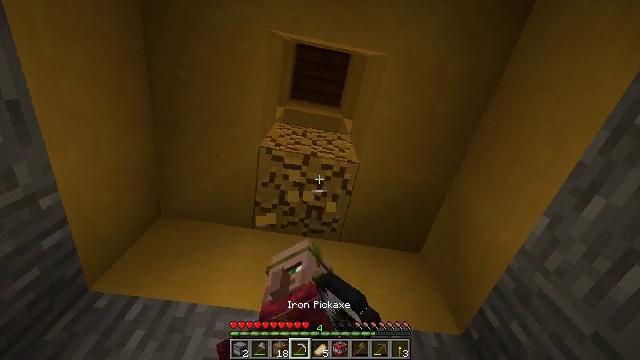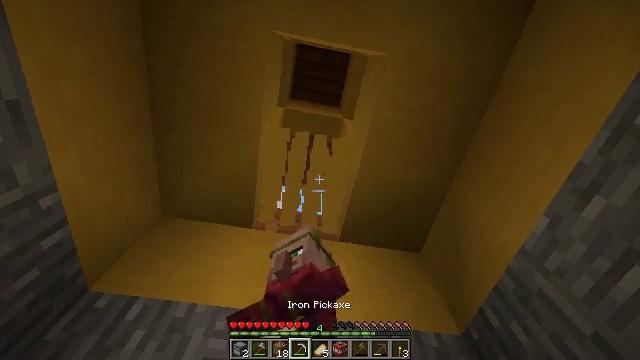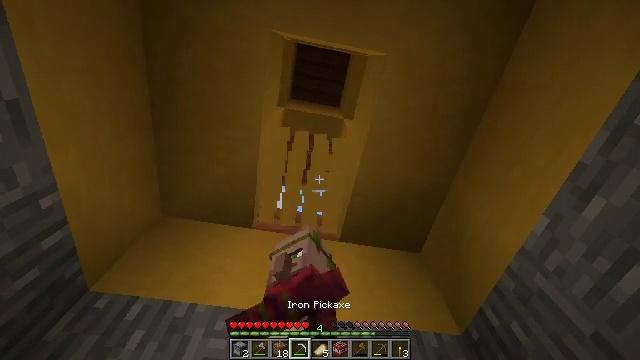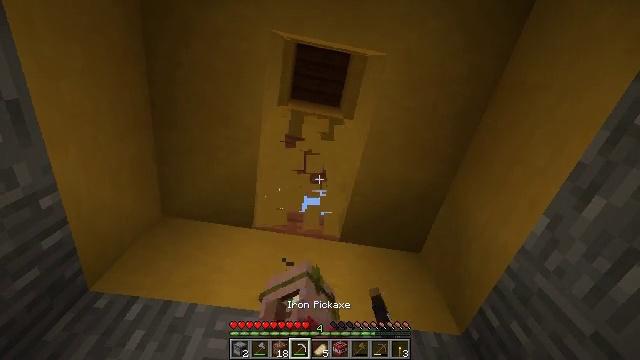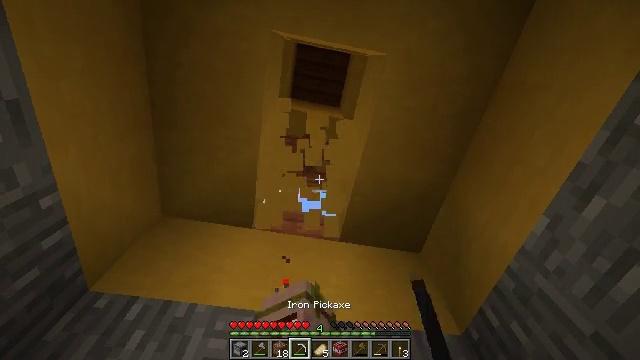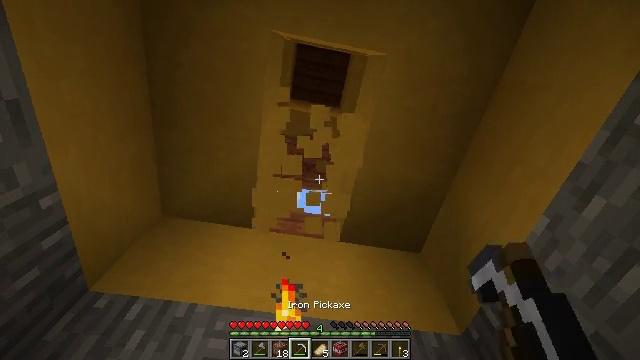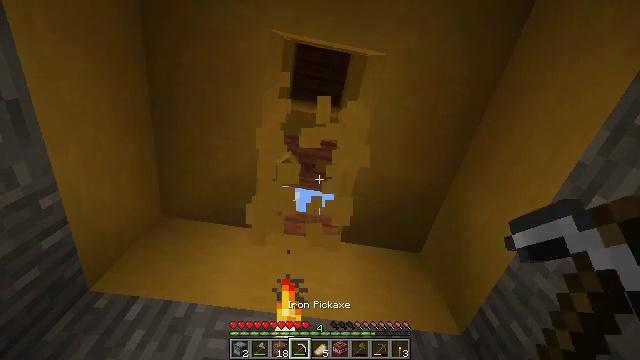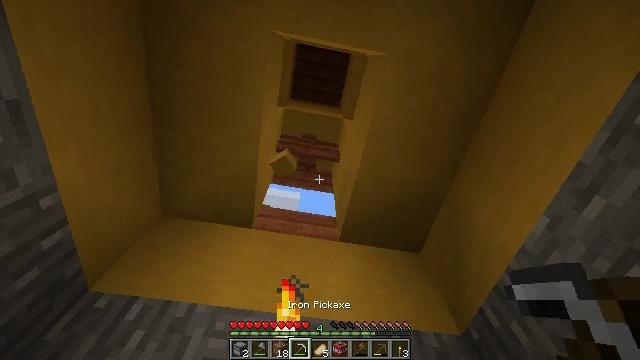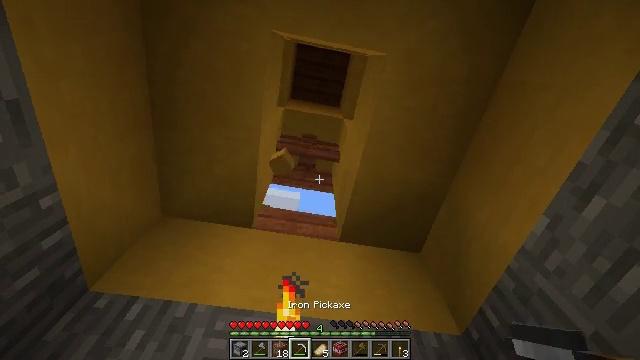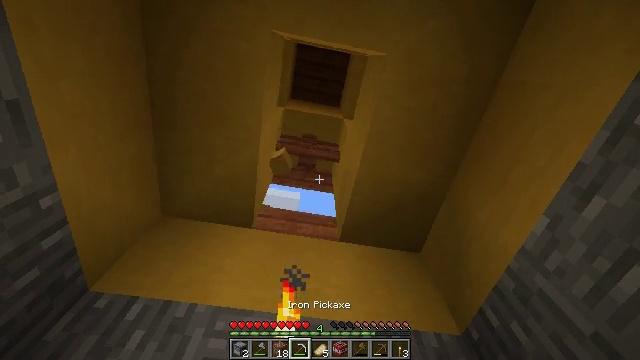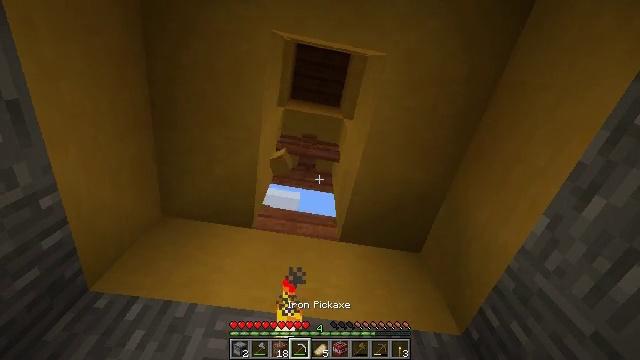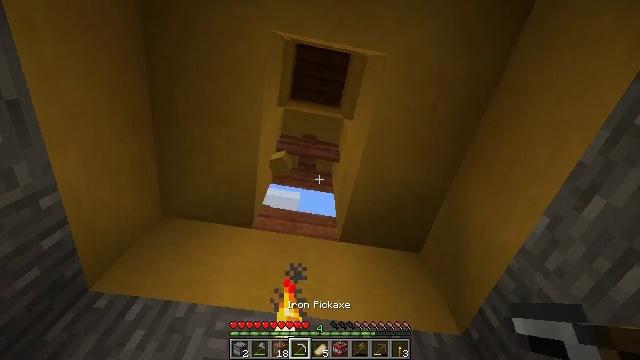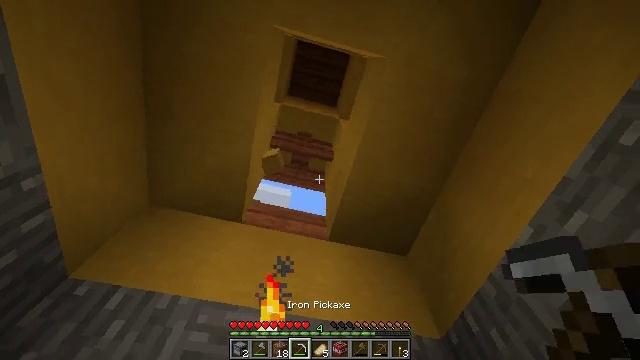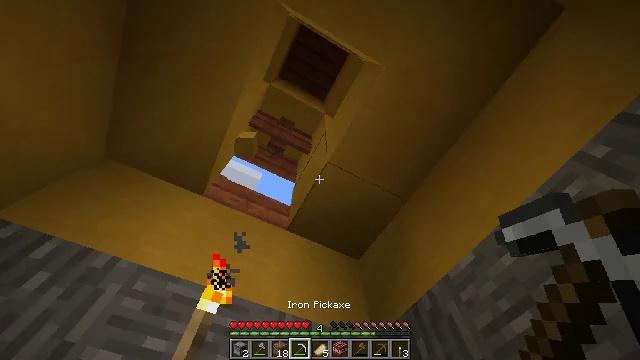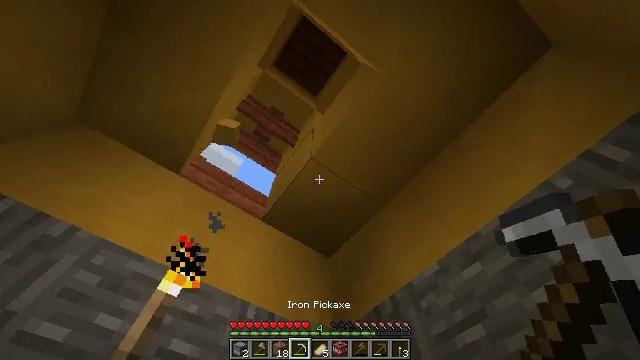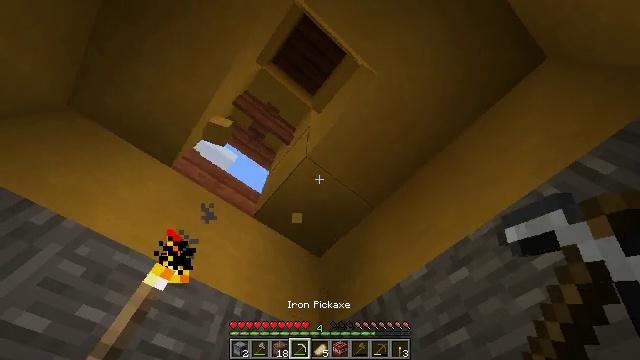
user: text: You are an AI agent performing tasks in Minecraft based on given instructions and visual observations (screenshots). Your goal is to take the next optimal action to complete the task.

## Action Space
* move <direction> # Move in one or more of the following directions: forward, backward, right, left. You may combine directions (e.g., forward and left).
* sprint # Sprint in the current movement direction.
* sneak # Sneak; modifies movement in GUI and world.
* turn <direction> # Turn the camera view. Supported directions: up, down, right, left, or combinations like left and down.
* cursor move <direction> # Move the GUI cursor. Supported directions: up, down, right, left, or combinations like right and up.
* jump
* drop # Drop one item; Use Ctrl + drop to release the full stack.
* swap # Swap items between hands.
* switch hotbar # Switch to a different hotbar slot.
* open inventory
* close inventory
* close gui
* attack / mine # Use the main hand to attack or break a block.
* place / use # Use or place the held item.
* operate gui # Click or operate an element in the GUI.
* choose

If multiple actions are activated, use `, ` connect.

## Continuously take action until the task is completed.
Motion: motion action
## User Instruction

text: Collect yellow terracotta using a pickaxe.
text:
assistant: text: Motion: attack / mine
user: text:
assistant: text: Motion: attack / mine
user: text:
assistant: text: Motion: attack / mine
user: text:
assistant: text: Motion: attack / mine
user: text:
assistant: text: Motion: attack / mine
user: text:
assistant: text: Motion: attack / mine
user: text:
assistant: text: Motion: attack / mine
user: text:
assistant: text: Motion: attack / mine
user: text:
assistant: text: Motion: attack / mine
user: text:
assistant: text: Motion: attack / mine
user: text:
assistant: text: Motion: no_op
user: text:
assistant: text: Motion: turn right
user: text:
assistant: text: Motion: turn right and down
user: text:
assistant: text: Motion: turn right
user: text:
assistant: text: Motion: turn right, attack / mine
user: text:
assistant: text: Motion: attack / mine
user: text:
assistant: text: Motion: attack / mine
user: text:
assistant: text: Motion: attack / mine
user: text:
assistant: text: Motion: attack / mine
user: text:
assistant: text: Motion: attack / mine
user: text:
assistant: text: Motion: attack / mine
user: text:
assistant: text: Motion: attack / mine
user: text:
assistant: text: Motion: attack / mine
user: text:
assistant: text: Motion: attack / mine
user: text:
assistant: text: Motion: attack / mine
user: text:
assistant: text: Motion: attack / mine
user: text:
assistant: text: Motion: attack / mine
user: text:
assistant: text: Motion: attack / mine
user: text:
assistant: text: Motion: attack / mine
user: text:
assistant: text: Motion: attack / mine